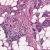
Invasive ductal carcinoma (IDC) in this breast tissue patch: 1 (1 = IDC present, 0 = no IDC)